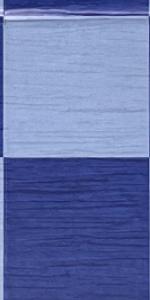
Label: Empty